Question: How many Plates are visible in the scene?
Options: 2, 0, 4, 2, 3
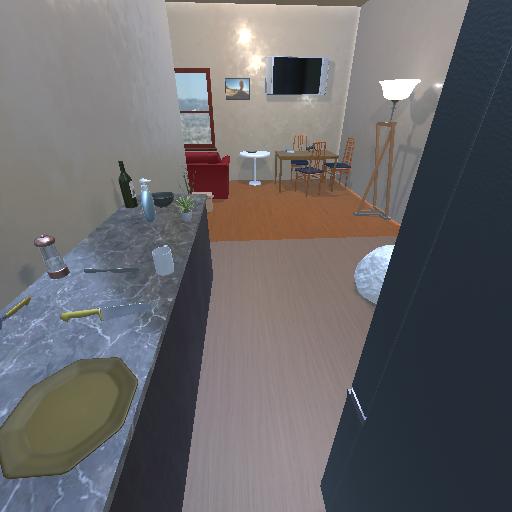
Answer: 2